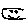
Label: smiley face